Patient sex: M
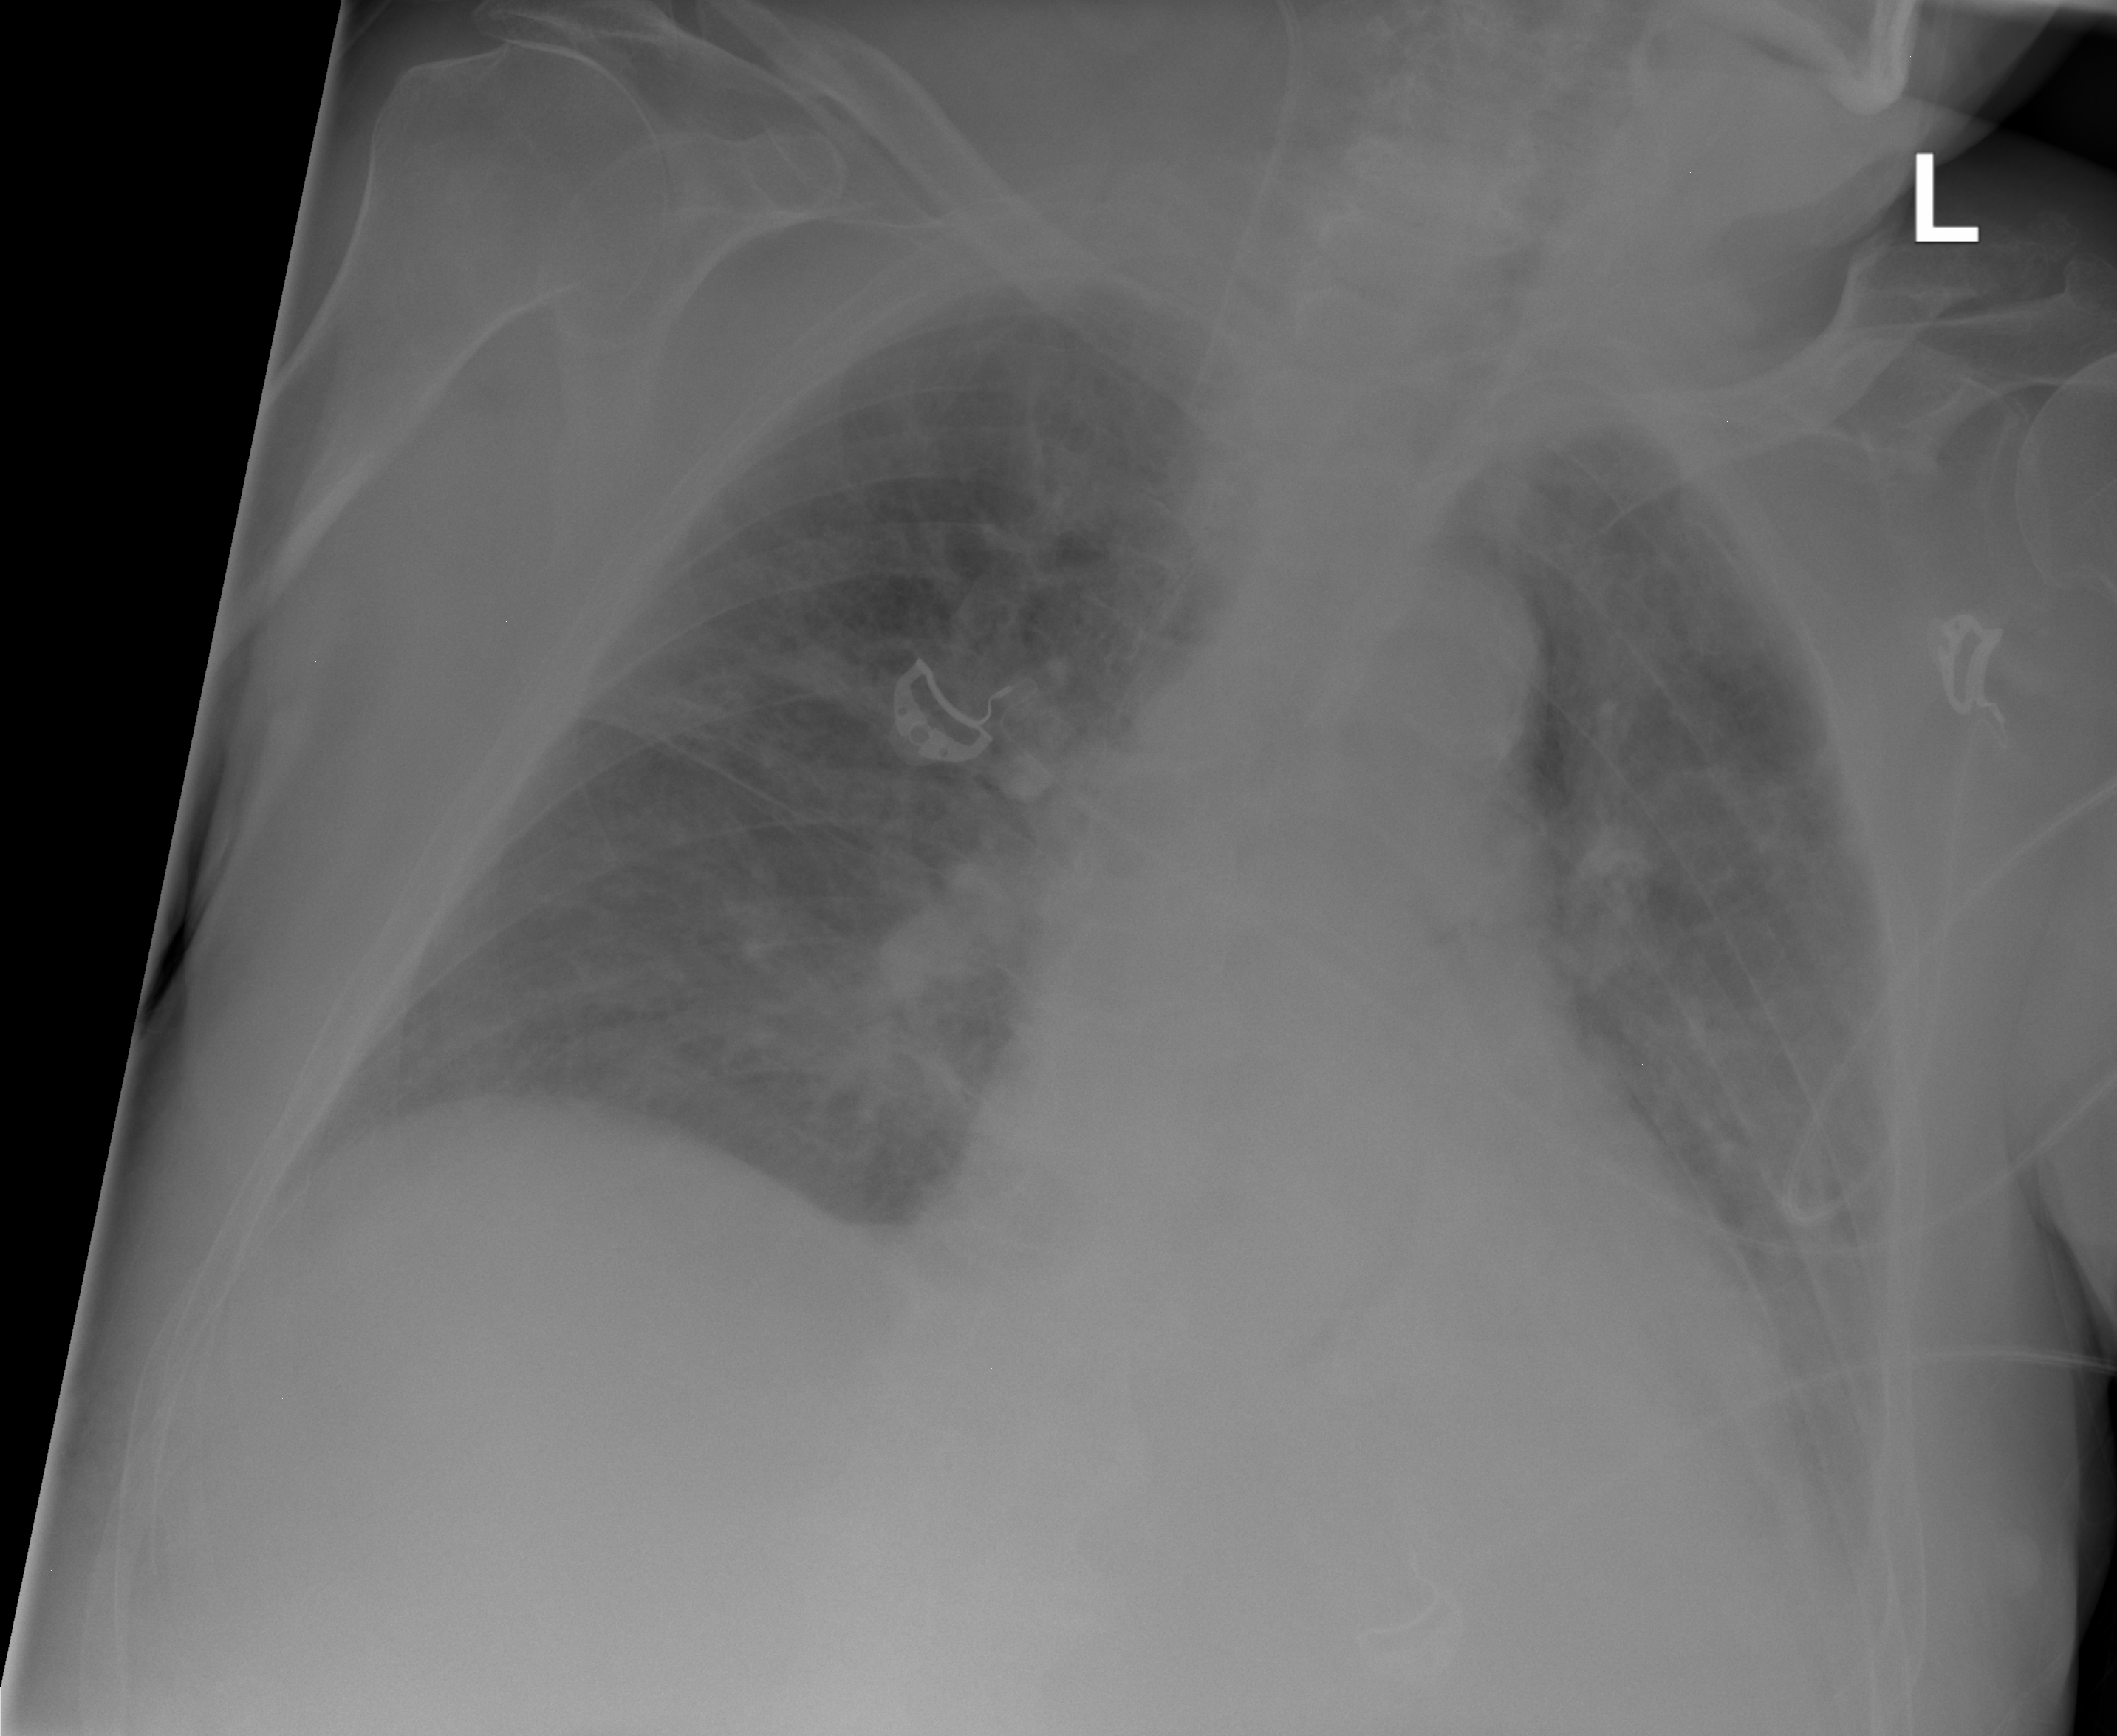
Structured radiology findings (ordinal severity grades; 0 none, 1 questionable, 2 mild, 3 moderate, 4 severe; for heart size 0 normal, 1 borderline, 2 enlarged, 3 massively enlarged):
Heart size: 2
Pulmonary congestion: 0
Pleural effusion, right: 0
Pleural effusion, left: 2
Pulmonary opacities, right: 2
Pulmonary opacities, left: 2
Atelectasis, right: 0
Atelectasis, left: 1